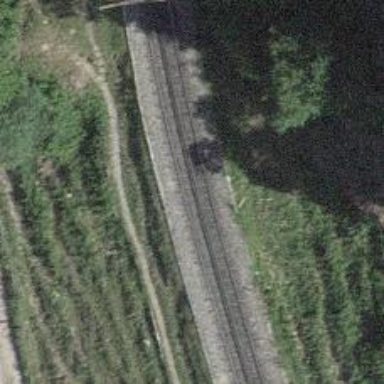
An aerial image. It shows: Single-track railway with electrified contact lines.